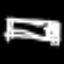
Label: bed